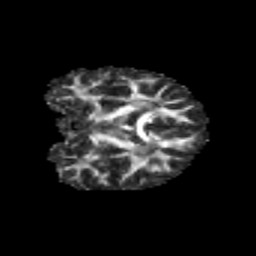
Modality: FA
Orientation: coronal
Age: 14
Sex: female
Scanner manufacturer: siemens
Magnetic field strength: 3 T
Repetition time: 3.8 s
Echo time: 0.07 s